Aerial crown-view tile of a tropical tree (Barro Colorado Island, Panama), acquired 20240611:
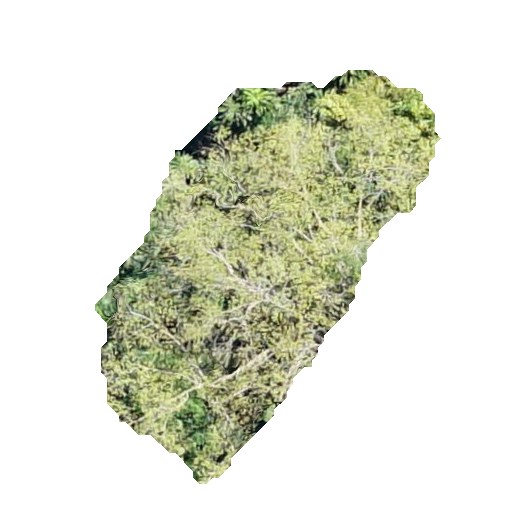
Species: Luehea seemannii
GBIF accepted scientific name: Luehea seemannii
Crown area: 125.338 m²